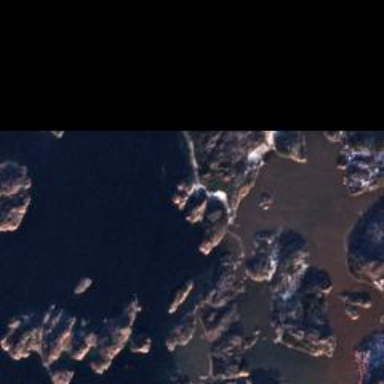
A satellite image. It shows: Beautiful bay in nature.